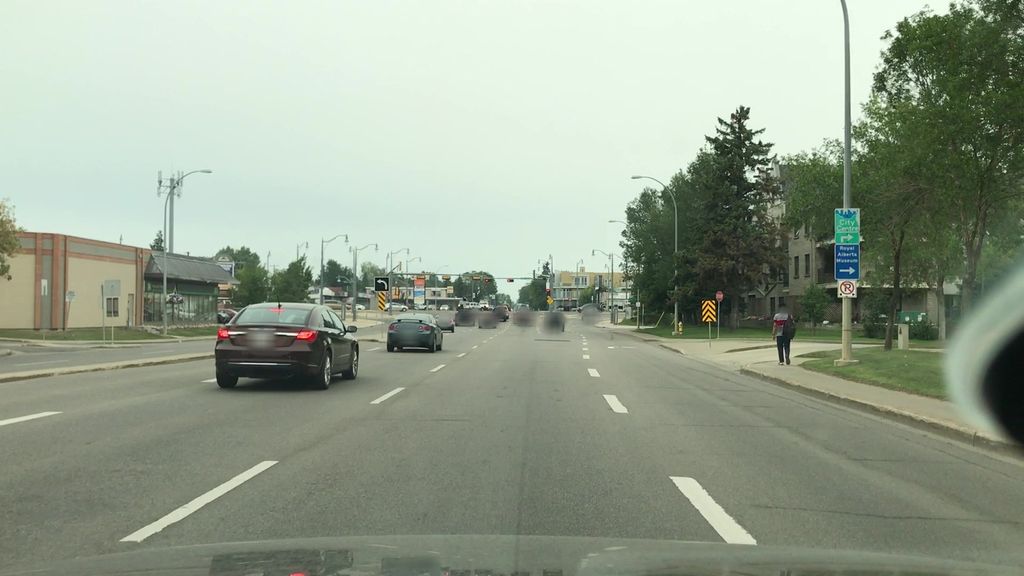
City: edmonton